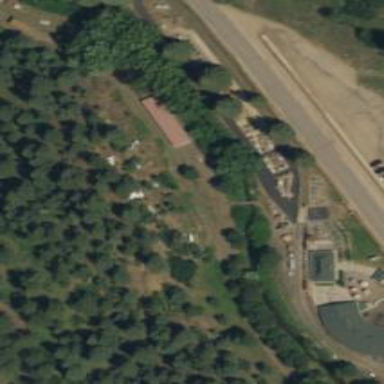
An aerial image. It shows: Miniature railway in service yard.